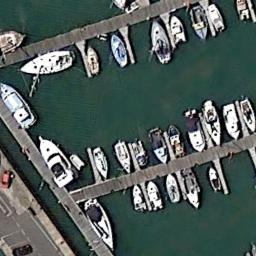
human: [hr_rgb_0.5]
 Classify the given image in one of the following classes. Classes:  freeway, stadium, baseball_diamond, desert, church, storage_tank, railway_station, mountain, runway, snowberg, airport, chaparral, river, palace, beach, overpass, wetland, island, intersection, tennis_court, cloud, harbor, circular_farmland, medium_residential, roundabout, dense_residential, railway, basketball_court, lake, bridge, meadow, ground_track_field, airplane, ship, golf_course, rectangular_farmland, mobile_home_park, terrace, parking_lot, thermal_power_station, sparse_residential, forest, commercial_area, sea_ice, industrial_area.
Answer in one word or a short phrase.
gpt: harbor